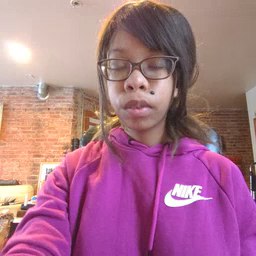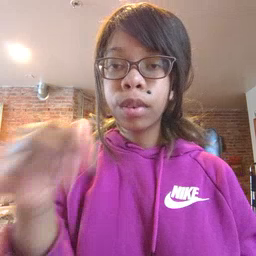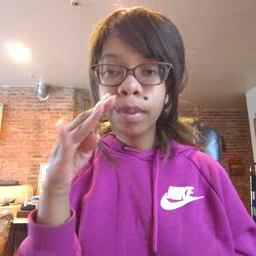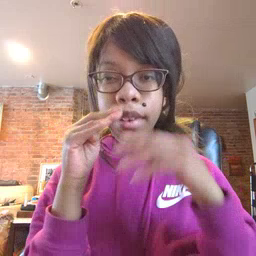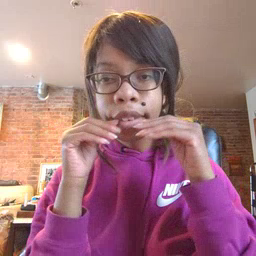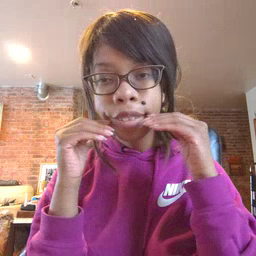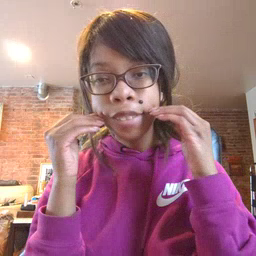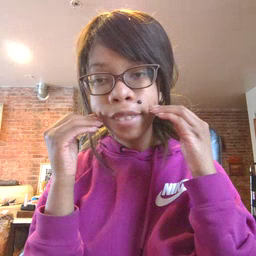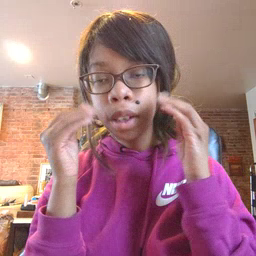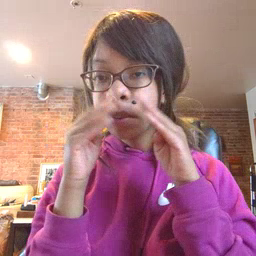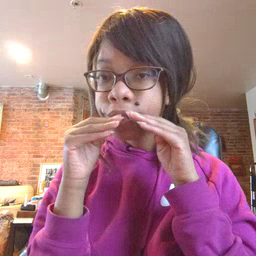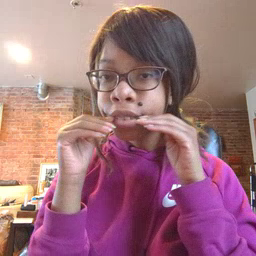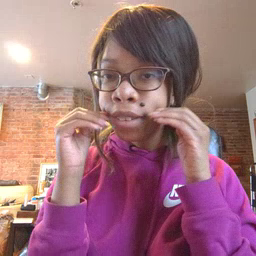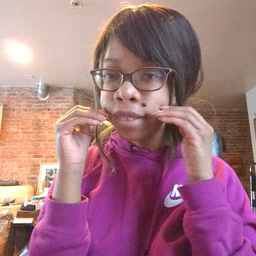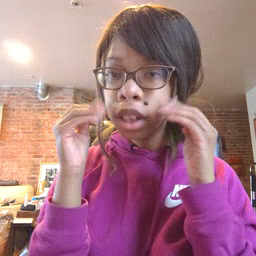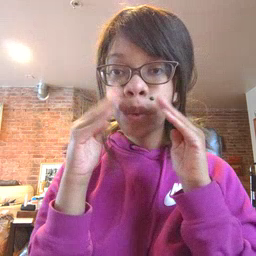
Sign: smile